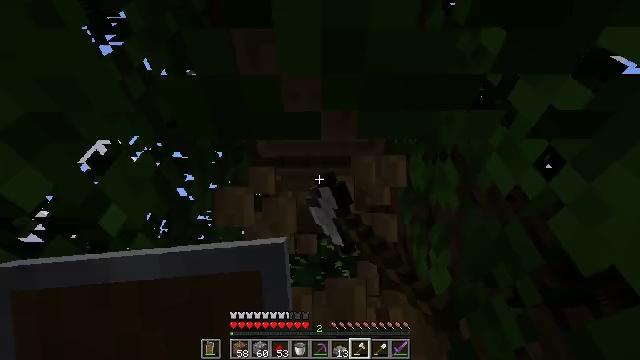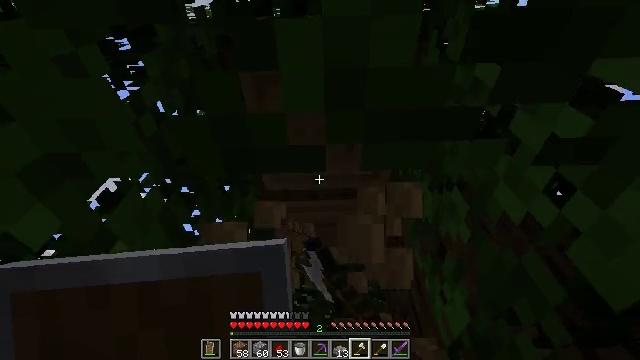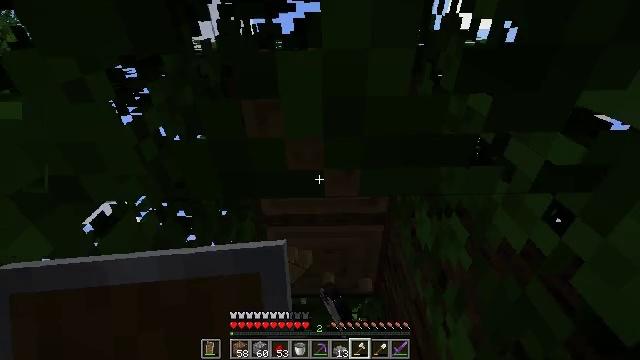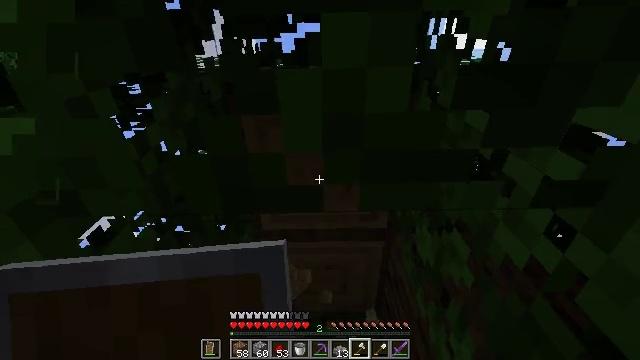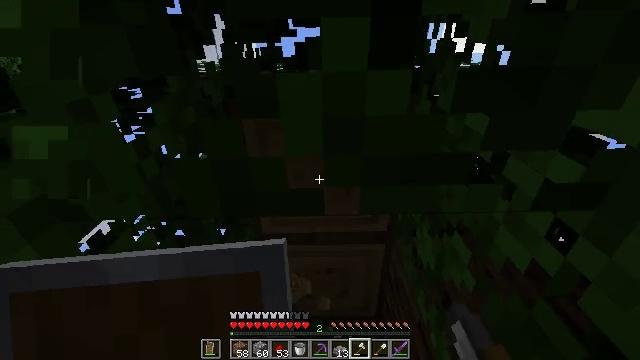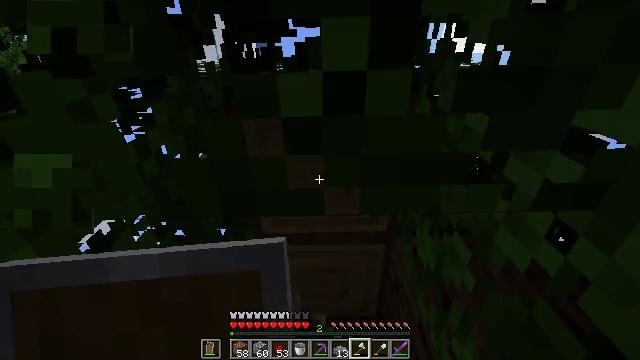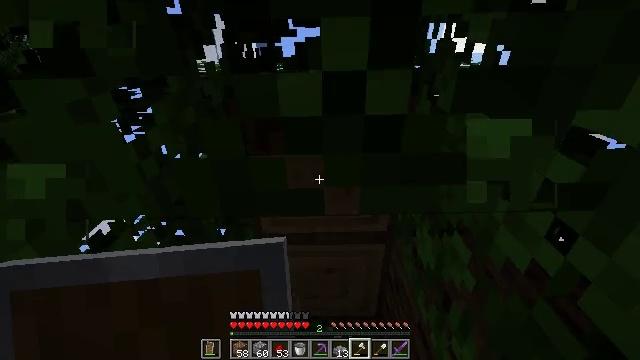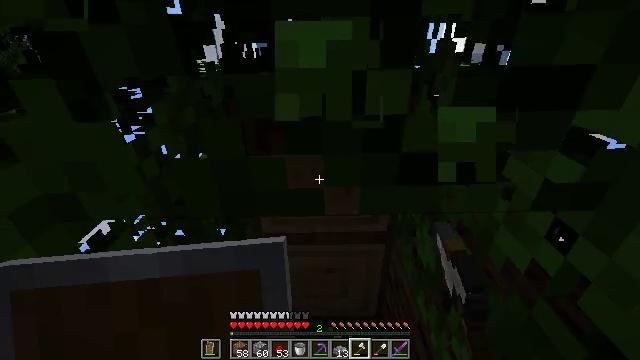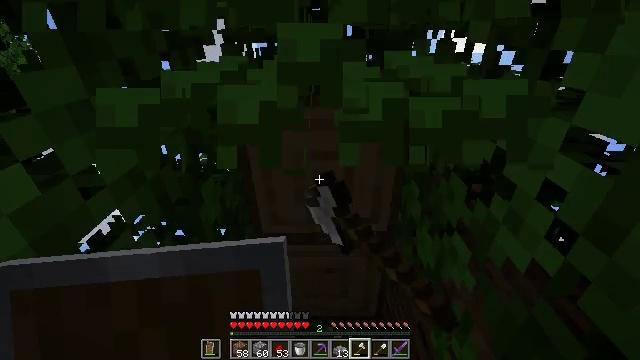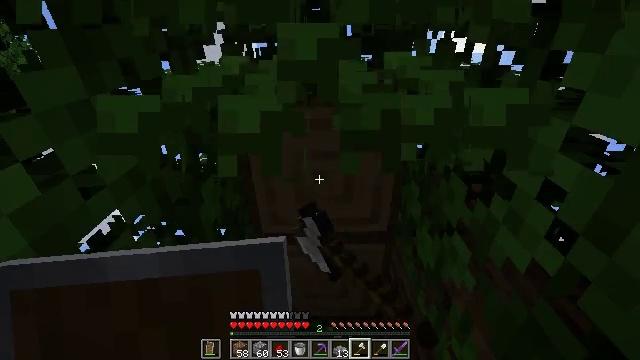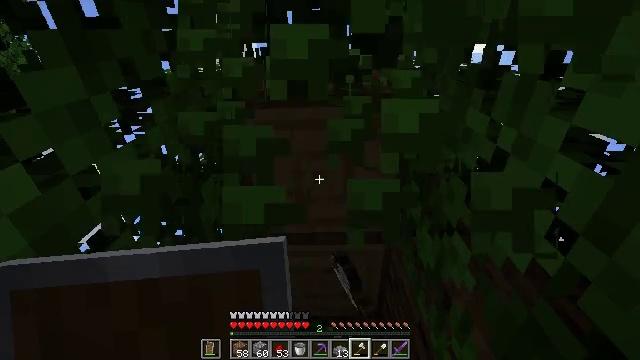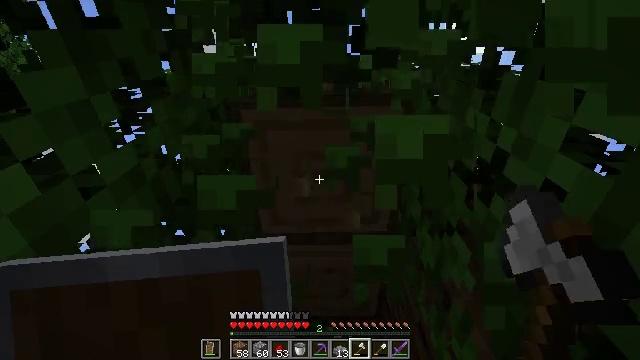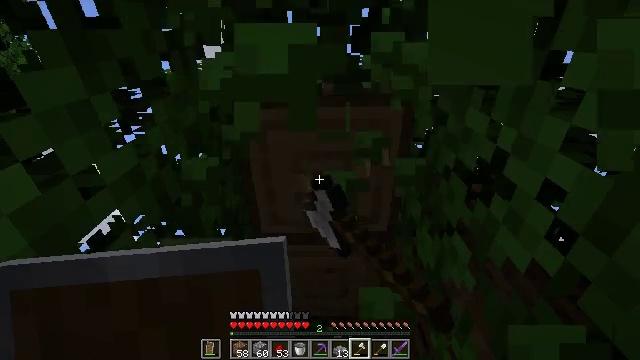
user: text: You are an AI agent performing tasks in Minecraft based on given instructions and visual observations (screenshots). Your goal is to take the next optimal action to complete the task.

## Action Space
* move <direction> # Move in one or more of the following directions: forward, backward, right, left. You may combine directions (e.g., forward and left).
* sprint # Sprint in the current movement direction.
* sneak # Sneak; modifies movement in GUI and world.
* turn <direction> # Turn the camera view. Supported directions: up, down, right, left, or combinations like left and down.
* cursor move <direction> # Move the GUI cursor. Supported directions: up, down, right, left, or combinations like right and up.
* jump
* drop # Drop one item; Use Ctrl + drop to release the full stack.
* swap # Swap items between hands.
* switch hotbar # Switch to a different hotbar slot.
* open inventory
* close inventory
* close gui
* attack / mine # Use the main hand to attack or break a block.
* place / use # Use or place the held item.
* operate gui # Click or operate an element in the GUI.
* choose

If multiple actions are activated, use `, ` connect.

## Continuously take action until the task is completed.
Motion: motion action
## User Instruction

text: Mine oak leaves.
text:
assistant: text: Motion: turn left and up, attack / mine
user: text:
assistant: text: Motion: turn up, attack / mine
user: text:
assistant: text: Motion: turn up, attack / mine
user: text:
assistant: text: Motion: attack / mine
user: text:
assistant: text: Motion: attack / mine
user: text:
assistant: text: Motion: attack / mine
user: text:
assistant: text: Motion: attack / mine
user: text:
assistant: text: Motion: attack / mine
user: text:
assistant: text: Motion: attack / mine
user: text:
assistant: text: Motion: attack / mine
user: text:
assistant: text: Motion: attack / mine
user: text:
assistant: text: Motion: attack / mine
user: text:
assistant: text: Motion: attack / mine